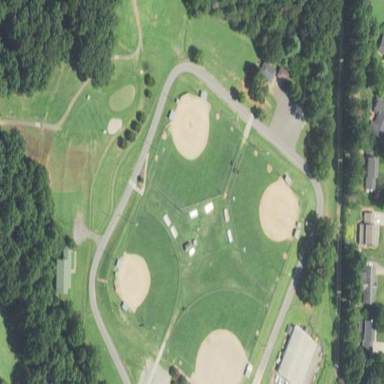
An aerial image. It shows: Baseball pitch for leisure land.